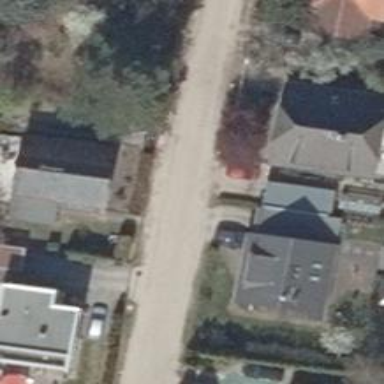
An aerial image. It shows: Driveway.